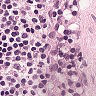
Metastatic tissue present: no